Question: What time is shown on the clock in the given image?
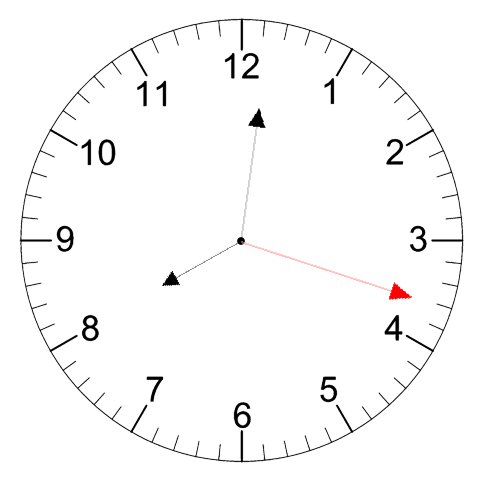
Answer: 08:01:18